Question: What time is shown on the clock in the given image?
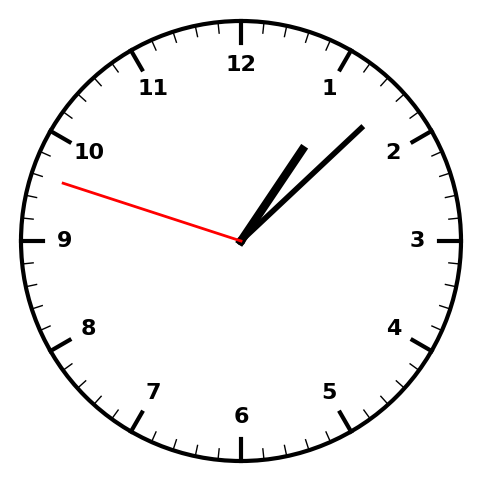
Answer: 01:07:48